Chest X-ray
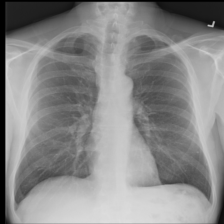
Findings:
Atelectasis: negative
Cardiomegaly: negative
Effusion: negative
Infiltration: negative
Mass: negative
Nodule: negative
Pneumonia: negative
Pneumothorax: negative
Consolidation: negative
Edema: negative
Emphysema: negative
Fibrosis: negative
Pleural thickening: negative
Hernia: negative